Field crop: maize
Growth stage: 1
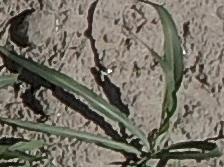
Species: sorghum